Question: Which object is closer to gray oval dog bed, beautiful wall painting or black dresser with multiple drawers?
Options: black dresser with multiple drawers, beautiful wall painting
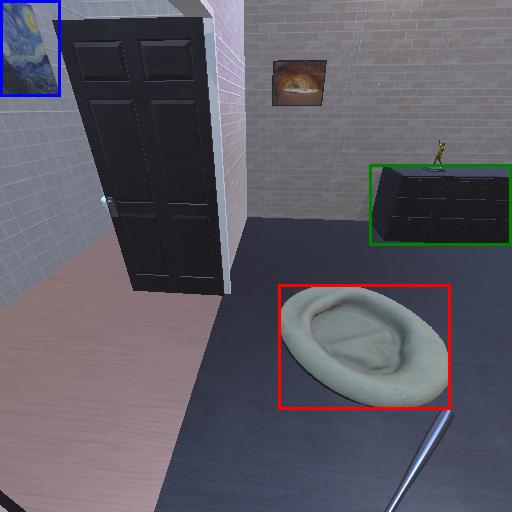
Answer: black dresser with multiple drawers